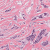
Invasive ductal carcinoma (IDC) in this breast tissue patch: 1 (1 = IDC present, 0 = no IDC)